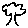
Label: tree